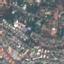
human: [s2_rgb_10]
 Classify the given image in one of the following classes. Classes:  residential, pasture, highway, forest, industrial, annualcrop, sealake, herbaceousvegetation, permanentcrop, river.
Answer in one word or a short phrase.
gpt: Residential